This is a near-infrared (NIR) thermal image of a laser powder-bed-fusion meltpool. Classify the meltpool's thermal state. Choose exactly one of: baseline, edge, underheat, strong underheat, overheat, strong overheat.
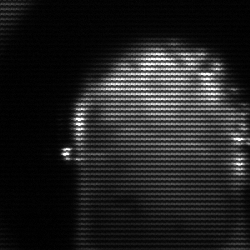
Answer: baseline